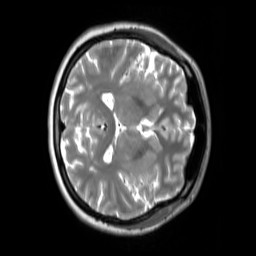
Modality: T2w
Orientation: axial
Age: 25
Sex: female
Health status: ill
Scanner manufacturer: siemens
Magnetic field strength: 3 T
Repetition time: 2.8 s
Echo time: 0.326 s